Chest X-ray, PA view. Patient: 30 years old, sex F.
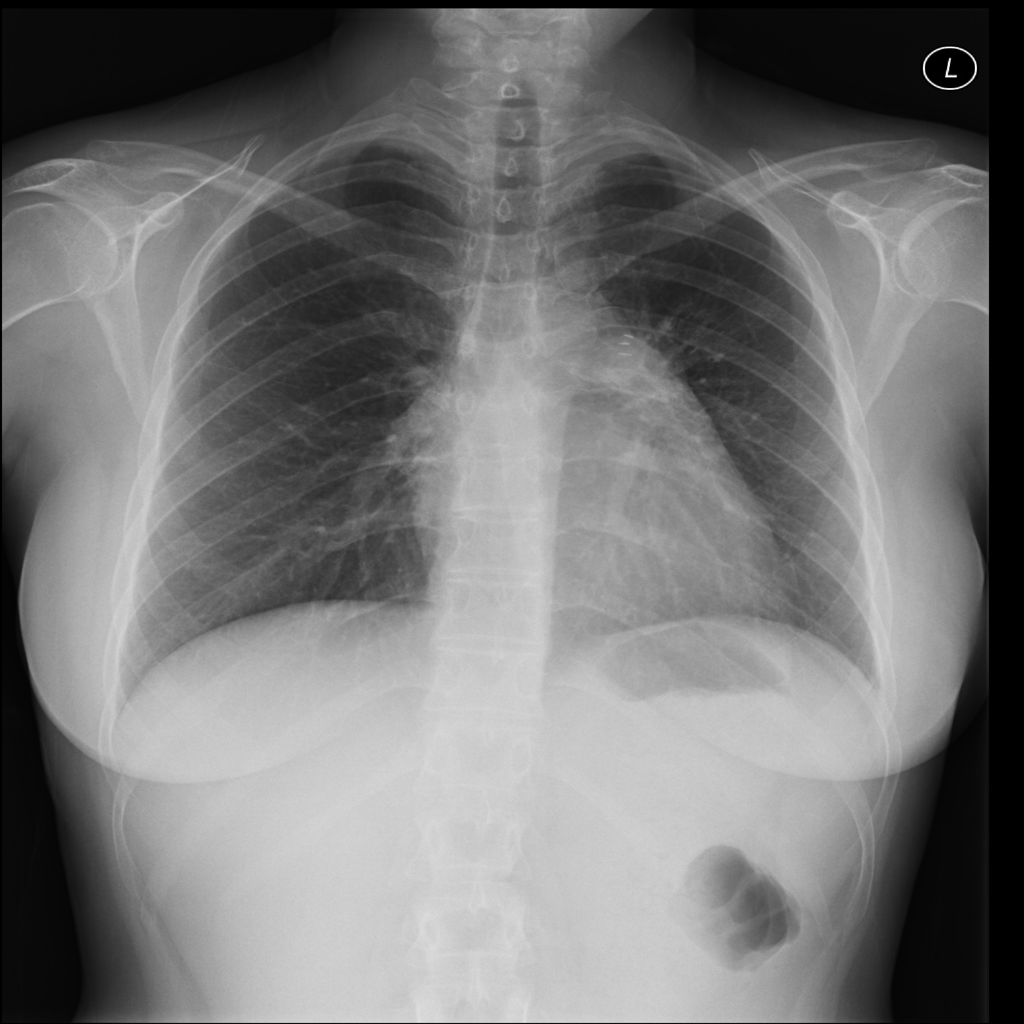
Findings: No Finding